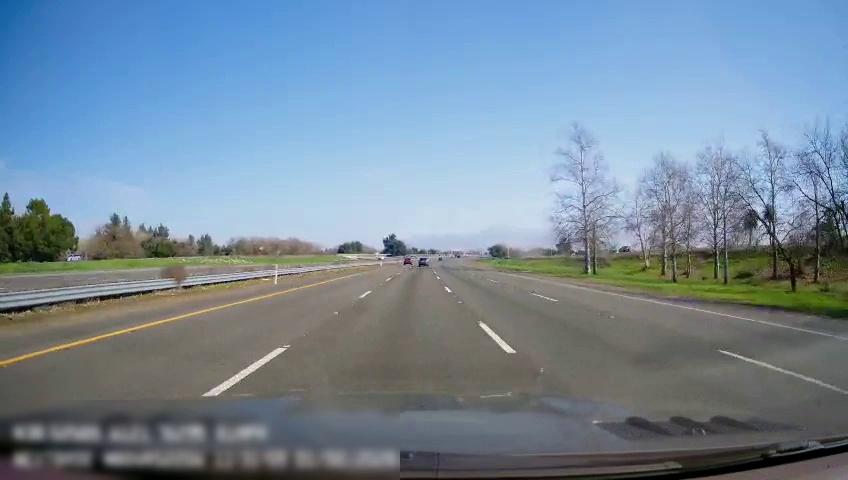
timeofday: Day
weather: Sunny
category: Drivable Space
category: Drivable Space
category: Vehicles | SUV
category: Vehicles | SUV
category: Lanes | Current Lane
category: Lanes | Current Lane
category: Lanes | Alternate Lane
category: Lanes | Alternate Lane
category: Lanes | Alternate Lane